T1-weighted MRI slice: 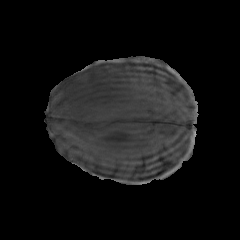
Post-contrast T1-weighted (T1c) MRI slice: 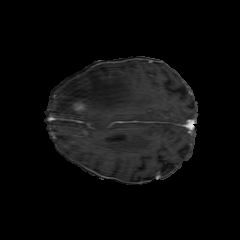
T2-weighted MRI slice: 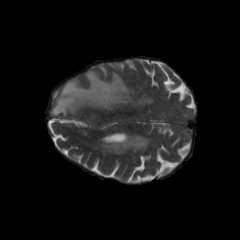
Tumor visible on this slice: yes